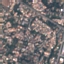
Land use / land cover class: Residential